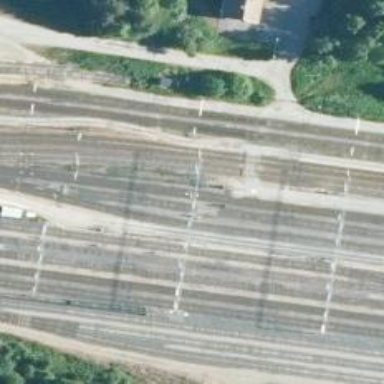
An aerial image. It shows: Railway crossing with saltire marking.